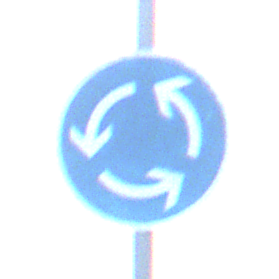
Verkehrszeichen: Kreisverkehr
Umgebung: Outdoor, Nature
Tageszeit: SunriseSunset
Wetter: PartlyCloudy
Licht: Natural
Jahreszeit: NotSpecified
Kontrast: LowContrast